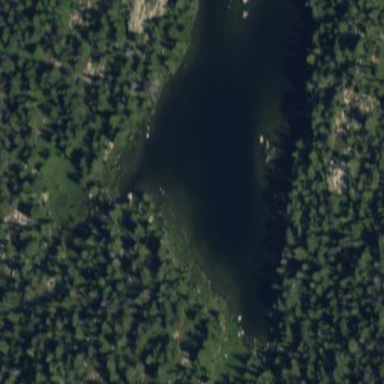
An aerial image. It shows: Serene lake.